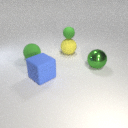
large green rubber sphere to the left of large blue rubber cube